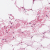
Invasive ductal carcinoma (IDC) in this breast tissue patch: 0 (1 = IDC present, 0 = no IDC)